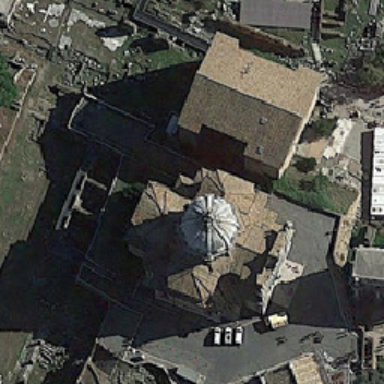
An orange church in the shape of a cross is next to a square church .